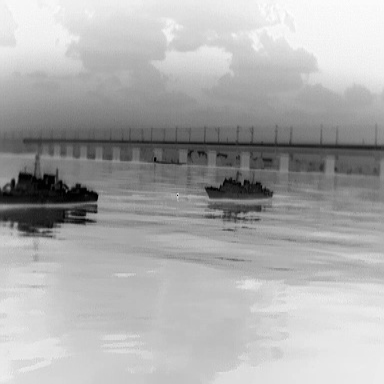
There are two warships in the infrared image.